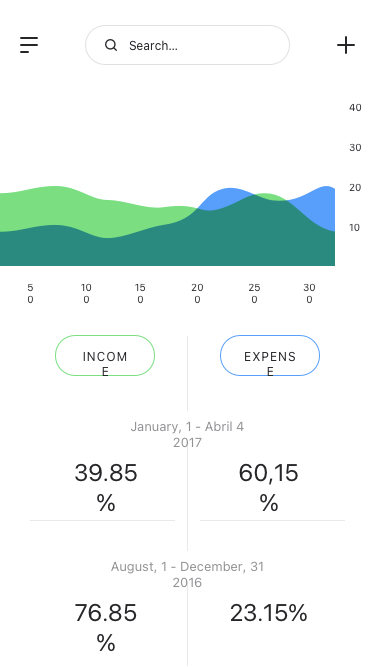
Text in this UI design:
50
100
150
200
250
300
10
20
30
40
income
January, 1 - Abril 4 2017
expense
39.85%
60,15%
August, 1 - December, 31 2016
76.85%
23.15%